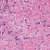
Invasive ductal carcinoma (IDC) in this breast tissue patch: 1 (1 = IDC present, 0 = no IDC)